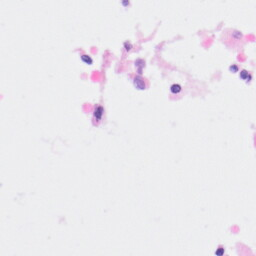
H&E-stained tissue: Kidney